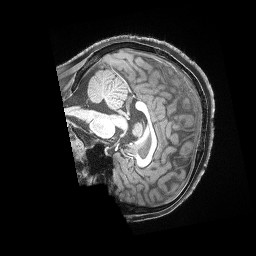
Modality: T1w
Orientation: sagittal
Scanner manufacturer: siemens
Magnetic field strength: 3 T
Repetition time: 2.53 s
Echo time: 0.00169 s